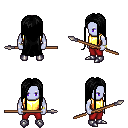
a pixel art fantasy rpg character, male body template, dark elf, purple skin, gold chest armor, red pants, black extra-long hairstyle, bracelets, metal boots, spear, four views (front, back, left, right), 2x2 character sprite sheet, small pixel art, hard edges, no anti-aliasing